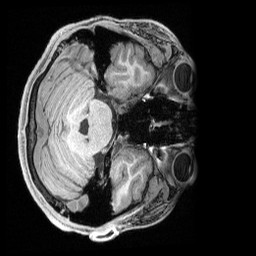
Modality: T1w
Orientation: axial
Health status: healthy
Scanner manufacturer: siemens
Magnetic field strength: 3 T
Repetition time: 2.4 s
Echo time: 0.00201 s